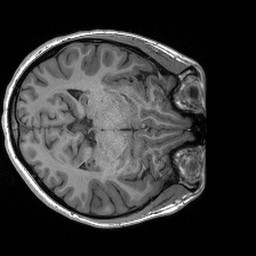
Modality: T1w
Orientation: axial
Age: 20
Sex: female
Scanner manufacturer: siemens
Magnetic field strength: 3 T
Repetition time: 2.4 s
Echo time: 0.00191 s